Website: apple
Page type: address-validator
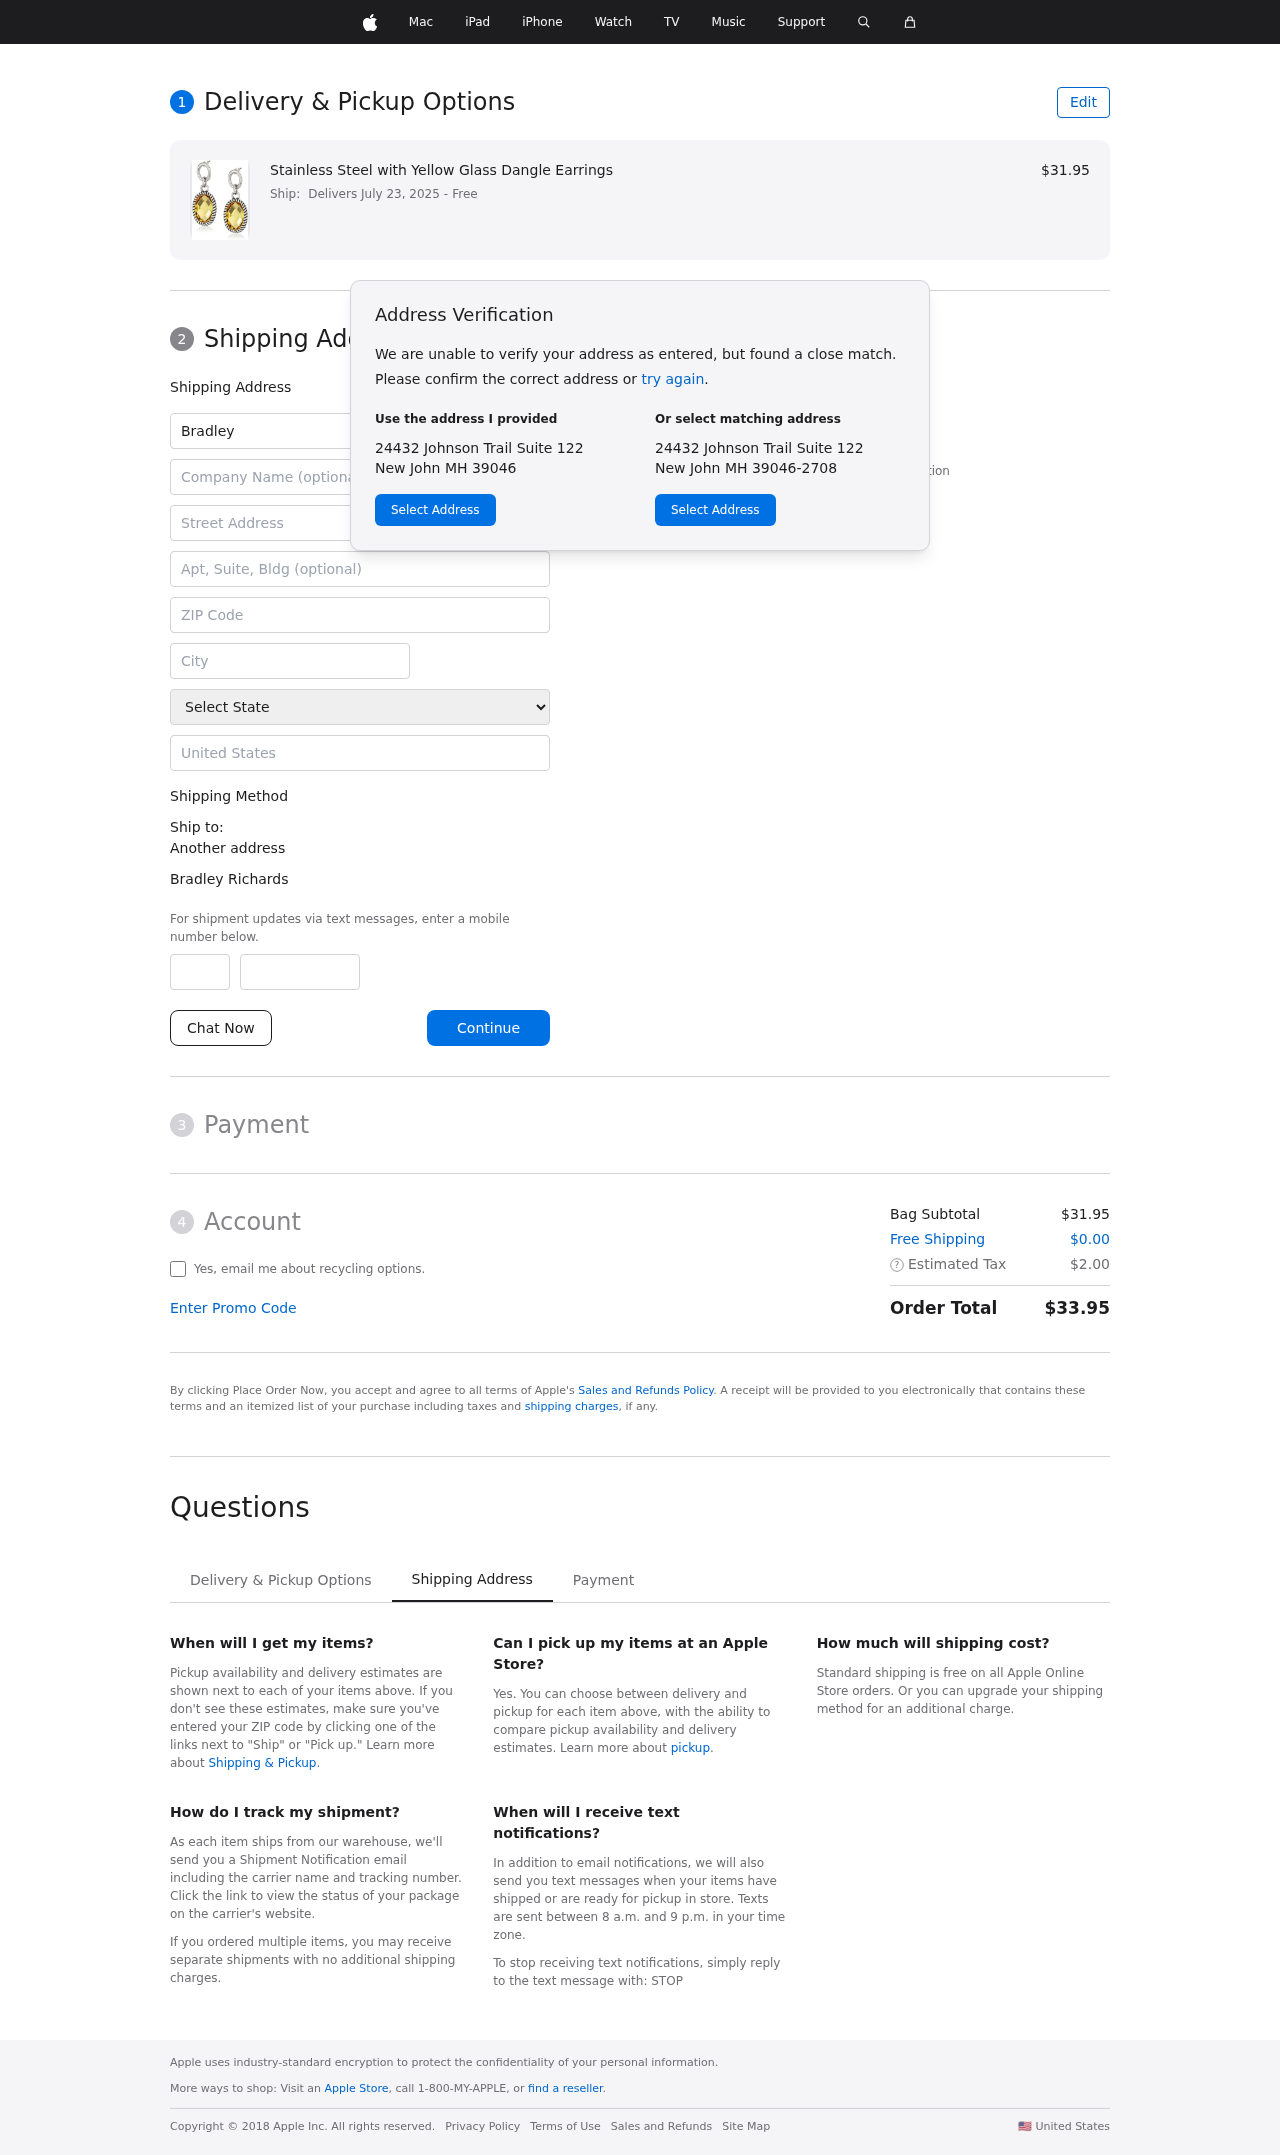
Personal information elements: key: PII_CITY
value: New John
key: PII_COUNTRY
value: United States
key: PII_FIRSTNAME
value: Bradley
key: PII_FULLNAME
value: Bradley Richards
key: PII_LASTNAME
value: Richards
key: PII_PHONE_AREA
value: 409
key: PII_PHONE_SUFFIX
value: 6811
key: PII_POSTCODE
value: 39046
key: PII_STATE
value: MH
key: PII_STREET
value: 24432 Johnson Trail Suite 122
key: PII_CITY_STATE_ZIP
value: New John MH 39046
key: PII_STATE_ABBR
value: MH
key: PII_POSTCODE_FULL
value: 39046
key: PII_POSTCODE_NUMERIC
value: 39046
Product elements: key: PRODUCT1_NAME
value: Stainless Steel with Yellow Glass Dangle Earrings
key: PRODUCT1_PRICE
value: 31.95
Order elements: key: ORDER_DELIVERY_DATE
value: Delivers July 23, 2025
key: ORDER_SUBTOTAL
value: $31.95
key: ORDER_SHIPPING_COST
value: $0.00
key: ORDER_TAX
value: $2.00
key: ORDER_TOTAL
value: $33.95